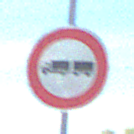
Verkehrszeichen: VerbotLastkraftwagenMitAnhaenger
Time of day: MorningAfternoon
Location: Outdoor (Suburban)
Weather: PartlyCloudy
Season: NotSpecified
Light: Natural